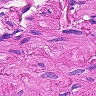
Metastatic tissue present: no